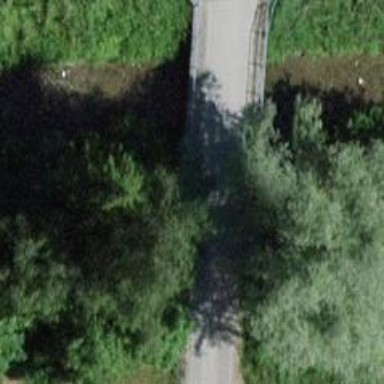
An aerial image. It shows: Track road with bridge.